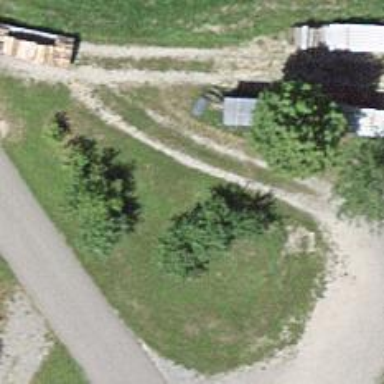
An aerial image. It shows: Bench for seating.